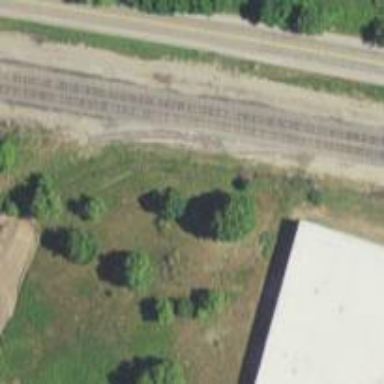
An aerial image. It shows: Abandoned railway.